Question: I have juuuust started with Cocoa Pods.
I have this workspace now after initially experimenting and getting AFNetworking successfully connected via <URL>.

I want to now add in more dependencies like core-plot specifically.
I found <URL>
Problem is, I have no idea how to further implement this...
Anyone have a quick run-down of what to mod and what commands in terminal to run?
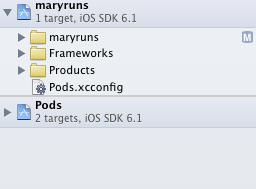
Answer: You need to add the pod in Podfile and do pod install from terminal that's it. The steps can be summarized as
1. In terminal change the directory to your project directory containing *.xcodeproj
2. Run open Podfile. Which opens the Podfile in textEdit.
3. Add pod'CorePlot', '~> 1.4' to it and save.
4. Run pod install -- NOTE* that is **pod update if already installed.
You are good to go.